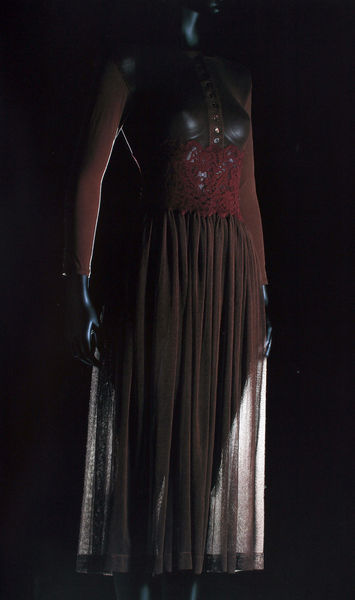
Titel: Kleid
Künstler: Jean-Paul Gaultier
Standort: Kyoto (Japan)
Institution: Kyoto Costume Institute
Schlagwörter: blau, weiß, braun, brust, busen, handschuhe, kleid, licht, rot, rock, falten, ärmel, kostüm, taille, brüste, knöpfe, foto, unterhemd, leid, durchsichtig, lederhandschuh, unterkleid, schiffon, spitzengürtel, voilerock, wehrhaftes weib